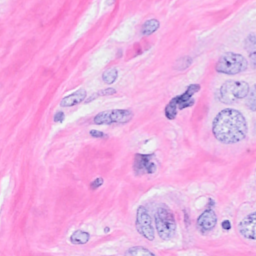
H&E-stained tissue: Breast